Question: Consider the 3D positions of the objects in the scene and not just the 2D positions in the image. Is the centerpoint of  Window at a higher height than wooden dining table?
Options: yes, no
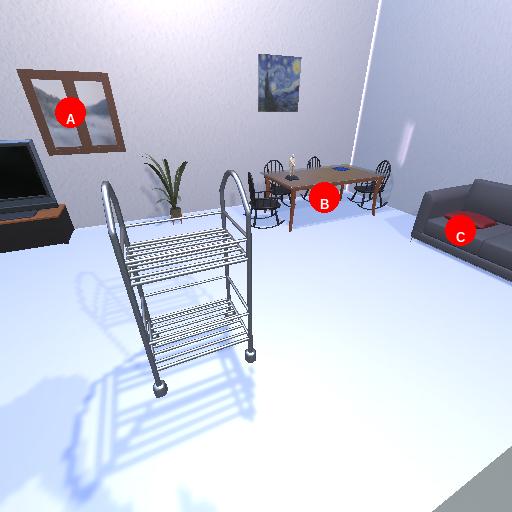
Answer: yes